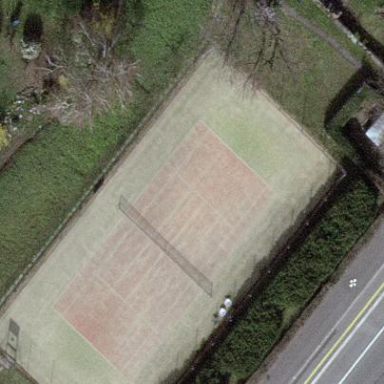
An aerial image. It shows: Tennis court on pitch.